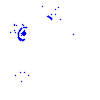
Particle: kaon